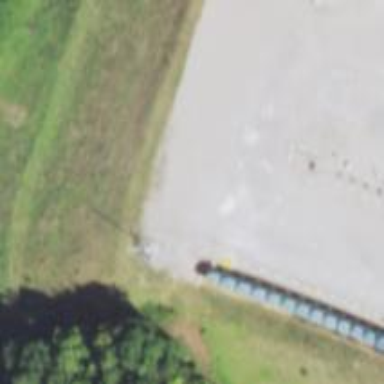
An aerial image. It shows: Storage tank with man-made structure.